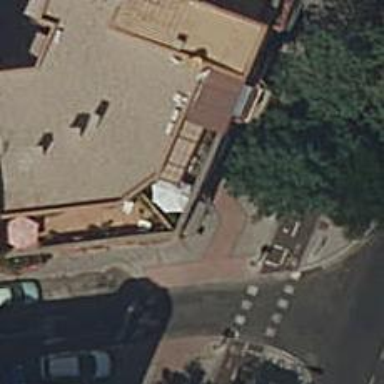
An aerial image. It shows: Bar.